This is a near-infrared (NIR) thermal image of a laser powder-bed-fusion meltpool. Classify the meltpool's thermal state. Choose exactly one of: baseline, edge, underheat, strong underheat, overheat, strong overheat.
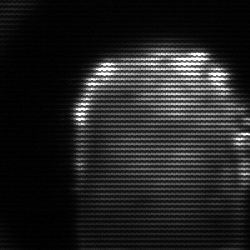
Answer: baseline